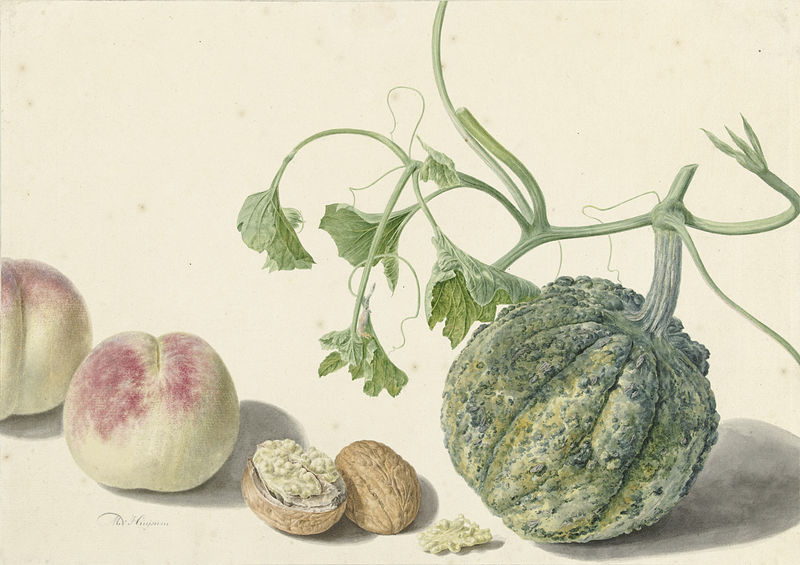
Titel: Kalebas, twee perziken en een walnoot
Künstler: Michiel van Huysum
Standort: Amsterdam
Institution: Rijksmuseum
Schlagwörter: blätter, laub, gelb, grün, braun, hell, hintergrund, licht, pastell, rot, natur, kürbis, ranken, stillleben, sonnenlicht, unterschrift, stängel, sonnig, pfirsich, sonnenschein, pfirsiche, geöffnet, nuss, nüsse, walnuss, frisch, pastellig, nussschale, unreif, geknckt